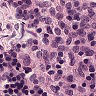
Metastatic tissue present: no